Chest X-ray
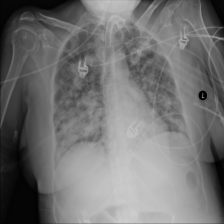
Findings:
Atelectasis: negative
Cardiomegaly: negative
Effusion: negative
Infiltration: negative
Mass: negative
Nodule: positive
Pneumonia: negative
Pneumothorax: negative
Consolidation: negative
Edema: negative
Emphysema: negative
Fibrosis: negative
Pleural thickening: negative
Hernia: negative